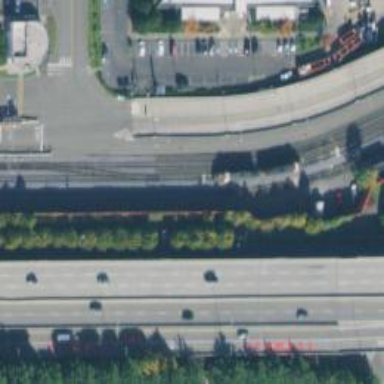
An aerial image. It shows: Rail spur service.